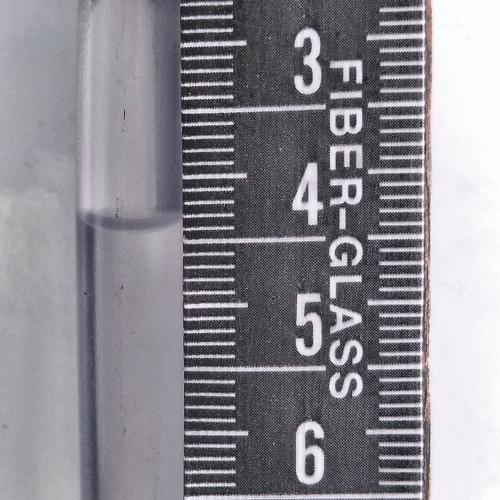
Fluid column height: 4.3 cm